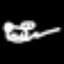
Label: frog